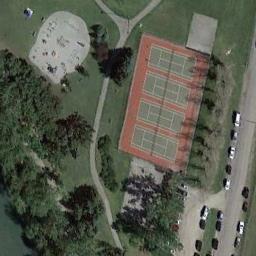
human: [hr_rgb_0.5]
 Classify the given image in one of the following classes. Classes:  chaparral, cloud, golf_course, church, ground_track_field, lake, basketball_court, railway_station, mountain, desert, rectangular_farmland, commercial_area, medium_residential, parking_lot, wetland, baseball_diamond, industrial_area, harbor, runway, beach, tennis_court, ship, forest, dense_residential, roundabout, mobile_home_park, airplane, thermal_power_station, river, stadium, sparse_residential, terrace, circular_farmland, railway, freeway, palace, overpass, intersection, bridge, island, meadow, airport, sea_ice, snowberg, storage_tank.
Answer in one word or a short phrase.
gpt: tennis_court